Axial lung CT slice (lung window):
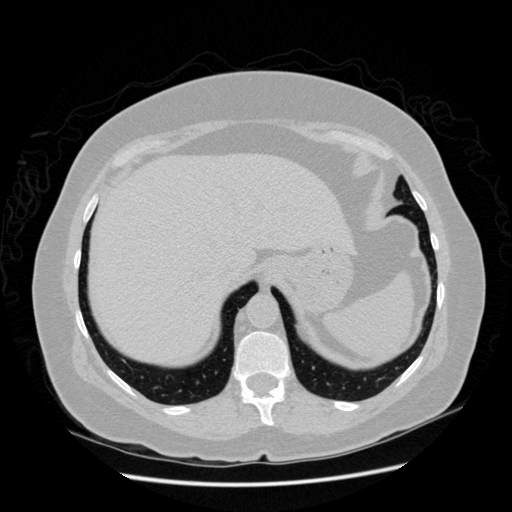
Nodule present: no